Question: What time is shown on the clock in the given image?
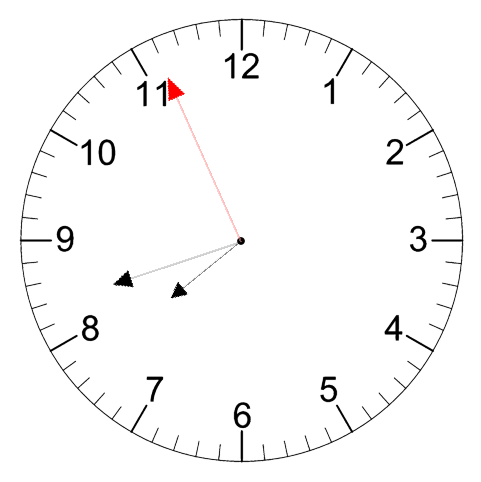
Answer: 07:41:56